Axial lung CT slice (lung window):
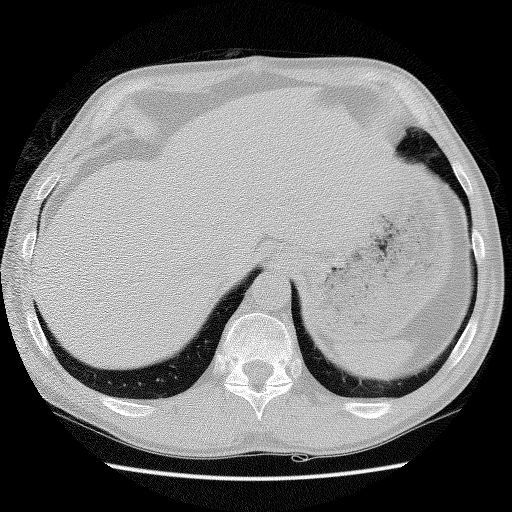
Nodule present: no